一年级 · 组合数学
看图列式计算，正确的是（）

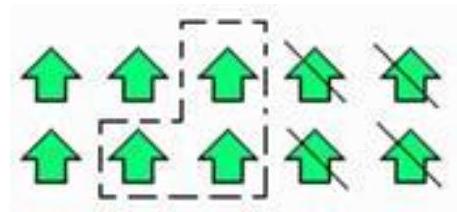
A. $3+3+4=10$
B. $10-3-3=4$
C. $10-4-3=3$
D. $10-4+3=9$
答案: C